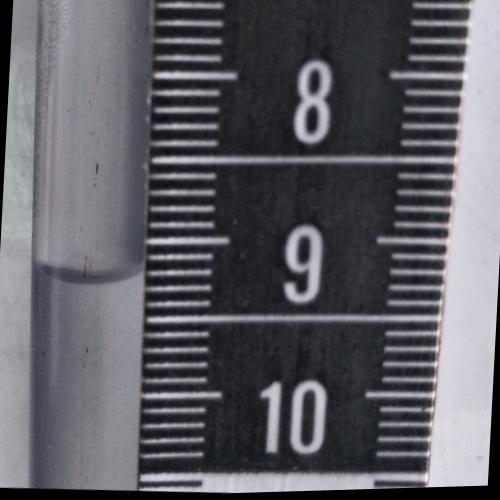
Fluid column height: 9.2 cm